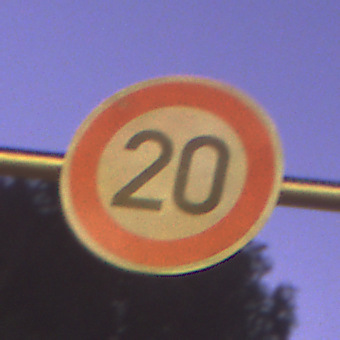
Verkehrszeichen: Geschwindigkeit20
Umgebung: Outdoor, Urban
Tageszeit: Night
Wetter: Clear
Licht: Artificial
Jahreszeit: NotSpecified
Kontrast: HighContrast